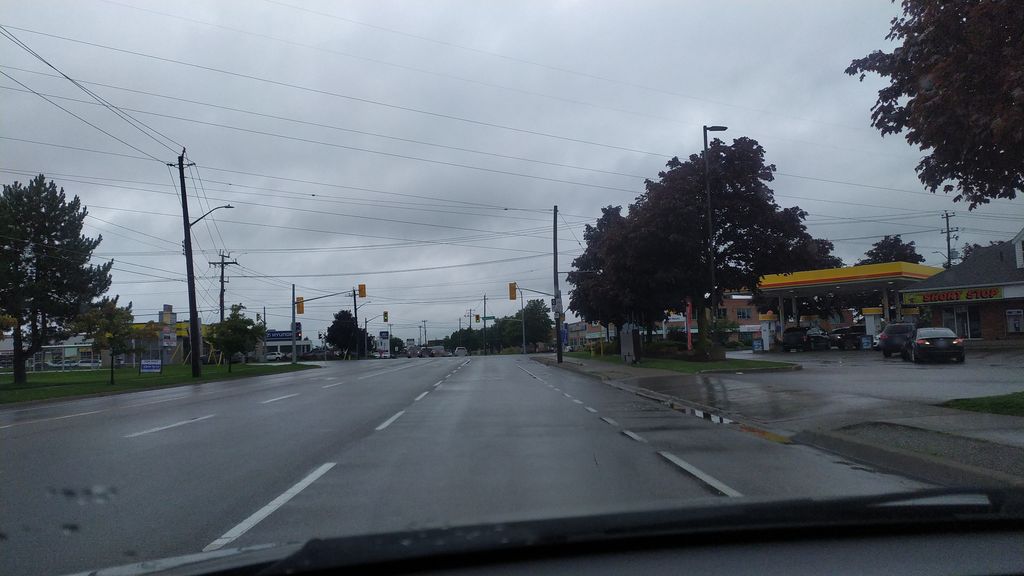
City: kitchener-waterloo